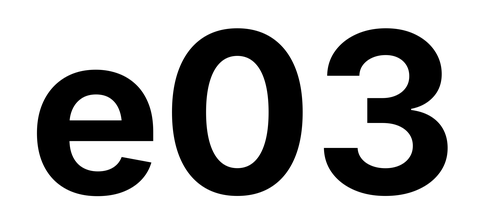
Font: Inter_Bold